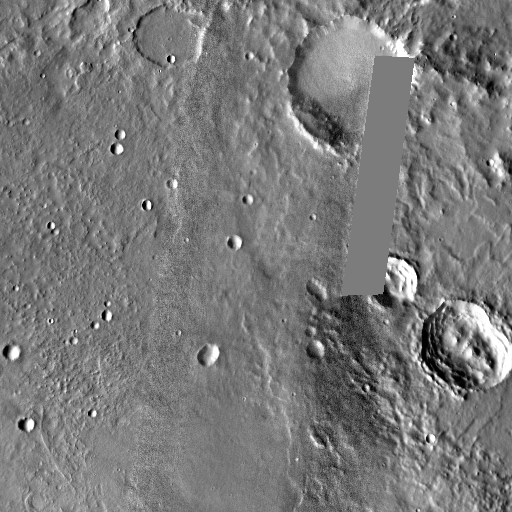
Crater classes present: Background, Other, Layered, Buried